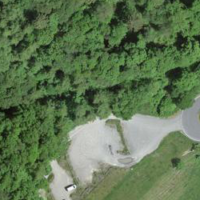
EUNIS habitat code: 45
Species observed at this site:
Daphne laureola